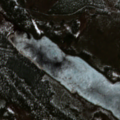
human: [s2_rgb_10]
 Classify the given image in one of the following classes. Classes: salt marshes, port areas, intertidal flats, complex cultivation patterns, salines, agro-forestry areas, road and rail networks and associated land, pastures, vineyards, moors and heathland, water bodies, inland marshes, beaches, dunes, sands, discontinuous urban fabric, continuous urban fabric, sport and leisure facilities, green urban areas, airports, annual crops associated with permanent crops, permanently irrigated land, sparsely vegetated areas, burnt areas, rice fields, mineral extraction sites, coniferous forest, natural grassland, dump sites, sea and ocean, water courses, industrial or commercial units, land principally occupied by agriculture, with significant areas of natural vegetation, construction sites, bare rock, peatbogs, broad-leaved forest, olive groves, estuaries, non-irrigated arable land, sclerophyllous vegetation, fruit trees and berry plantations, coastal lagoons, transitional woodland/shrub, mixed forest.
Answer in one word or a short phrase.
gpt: coniferous forest, mixed forest, transitional woodland/shrub, water bodies